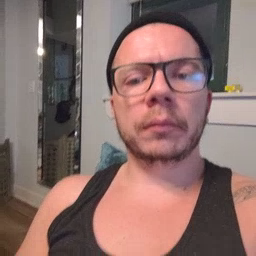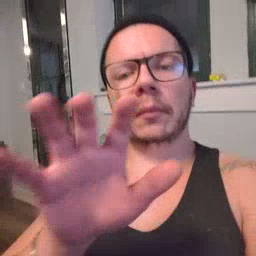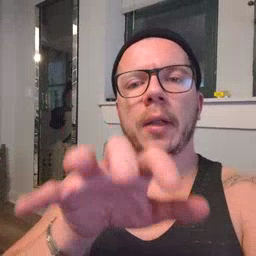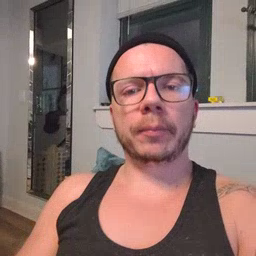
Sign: alligator